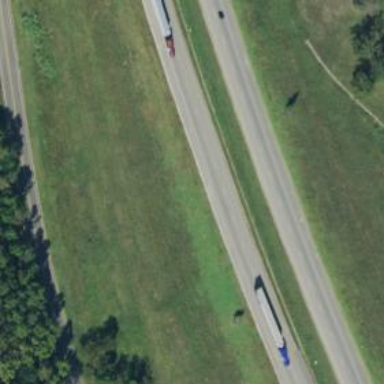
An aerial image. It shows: Asphalt motorway.